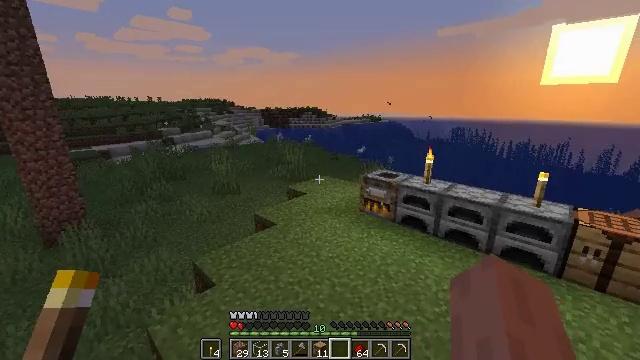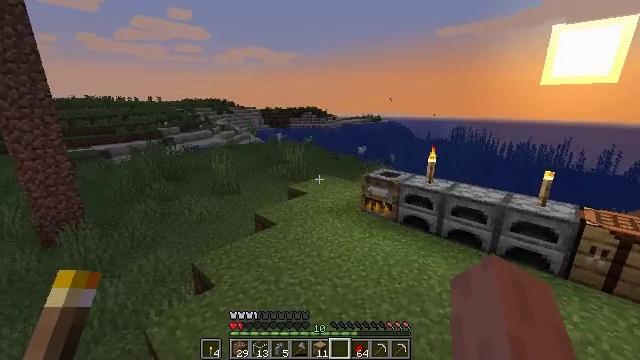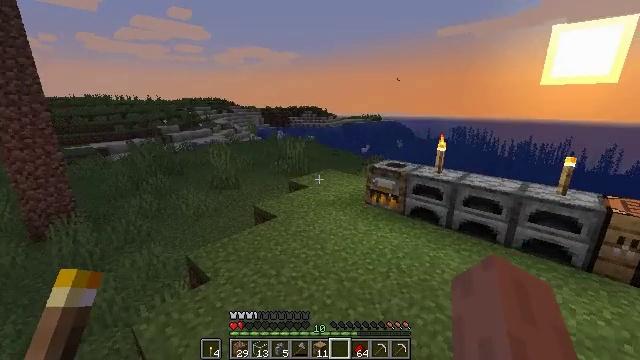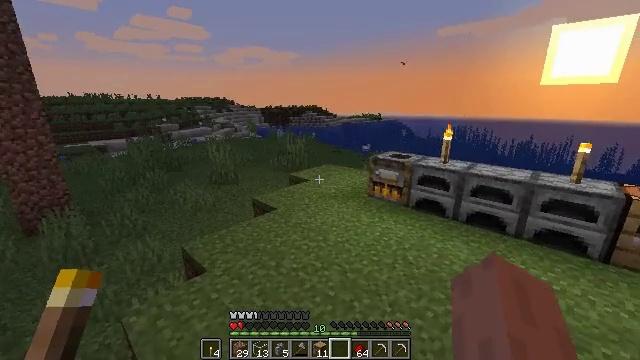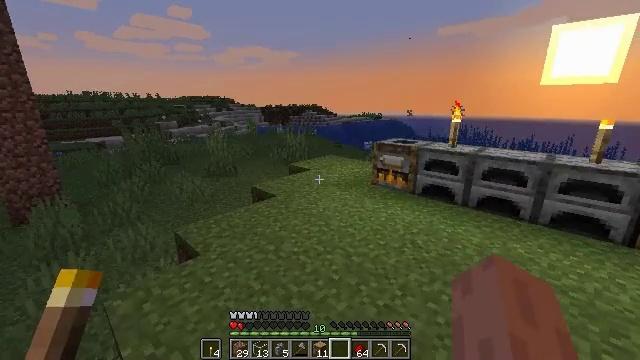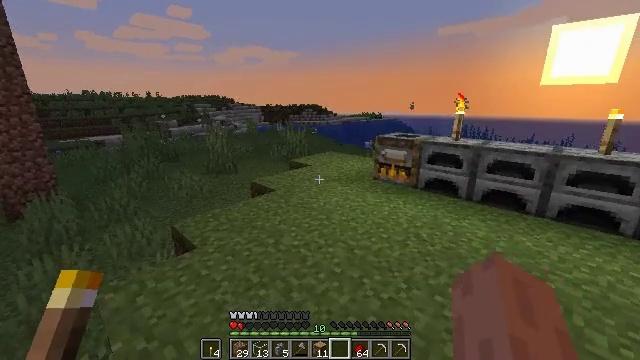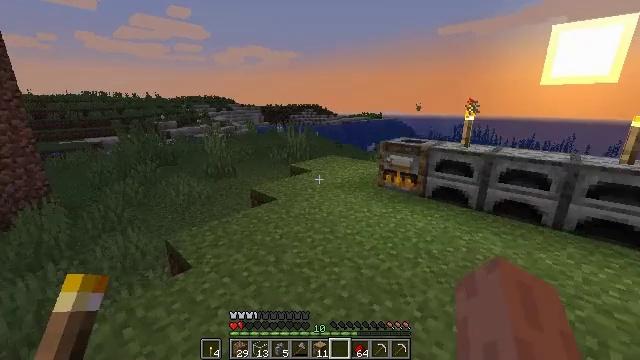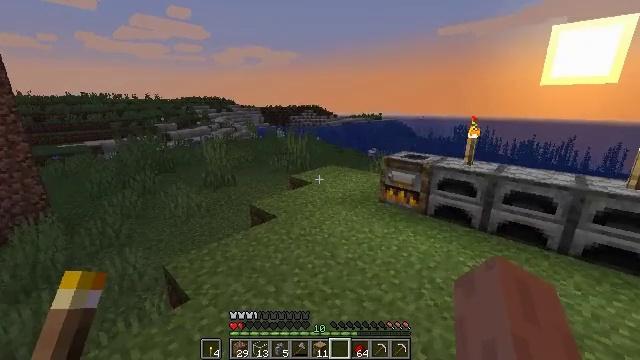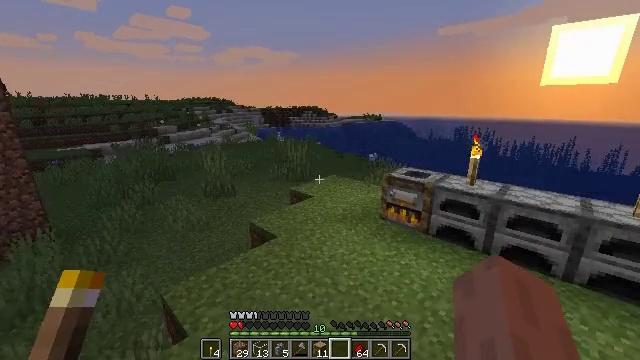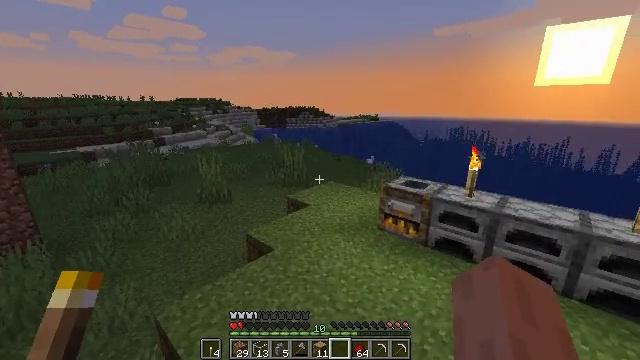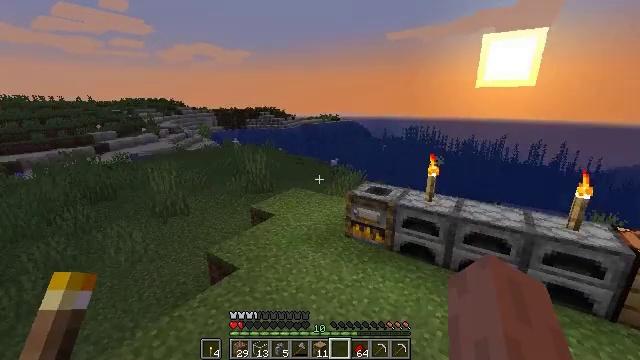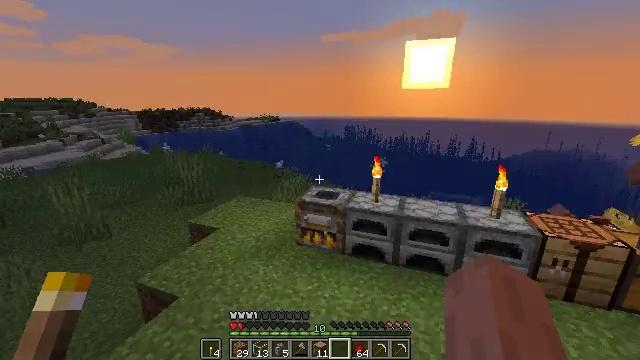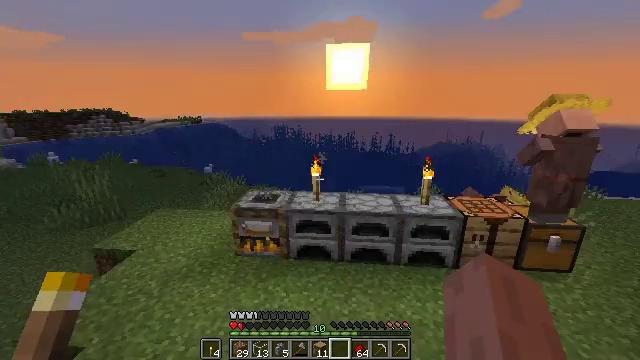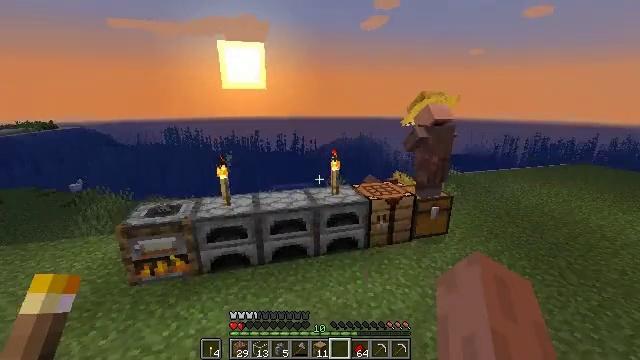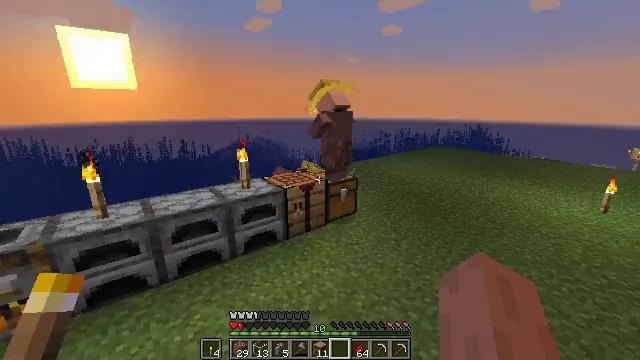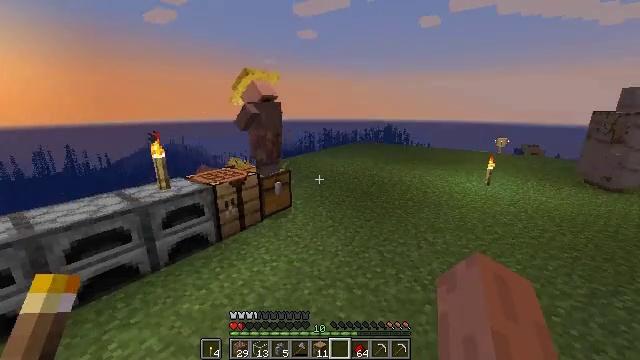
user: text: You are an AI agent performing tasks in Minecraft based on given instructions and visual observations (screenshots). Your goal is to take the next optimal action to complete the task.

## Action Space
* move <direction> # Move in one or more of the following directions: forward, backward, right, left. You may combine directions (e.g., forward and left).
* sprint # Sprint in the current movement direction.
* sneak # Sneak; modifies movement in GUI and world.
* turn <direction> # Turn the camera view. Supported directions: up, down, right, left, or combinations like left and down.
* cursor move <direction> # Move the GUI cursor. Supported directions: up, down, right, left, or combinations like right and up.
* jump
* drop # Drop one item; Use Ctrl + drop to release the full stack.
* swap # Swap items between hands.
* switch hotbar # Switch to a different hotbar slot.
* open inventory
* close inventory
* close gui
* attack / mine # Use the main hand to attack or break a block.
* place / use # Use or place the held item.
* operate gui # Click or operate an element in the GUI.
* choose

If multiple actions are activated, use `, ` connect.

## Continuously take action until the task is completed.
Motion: motion action
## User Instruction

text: Prepare to make shears using the crafting table.
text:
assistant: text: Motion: move forward, sprint, jump
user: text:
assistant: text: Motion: move forward, sprint, jump
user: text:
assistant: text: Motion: move forward, sprint, jump
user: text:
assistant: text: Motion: move forward, jump
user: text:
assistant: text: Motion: move forward, jump
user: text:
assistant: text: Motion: move forward, jump
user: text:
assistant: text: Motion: move forward, jump
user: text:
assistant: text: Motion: move forward, sprint, jump
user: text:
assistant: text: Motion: move forward, sprint, jump
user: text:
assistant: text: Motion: move forward, sprint, turn right, jump
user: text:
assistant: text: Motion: move forward, turn right, jump
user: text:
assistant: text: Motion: move forward, turn right, jump
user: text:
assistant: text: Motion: move forward, turn right, jump
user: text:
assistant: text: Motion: move forward, turn right, jump
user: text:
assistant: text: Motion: move forward, turn right
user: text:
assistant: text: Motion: move forward, turn right and up
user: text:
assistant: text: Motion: move forward
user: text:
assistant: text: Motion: move forward, sprint
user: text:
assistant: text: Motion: move forward, sprint
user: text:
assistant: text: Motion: move forward, sprint
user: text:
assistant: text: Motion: move forward
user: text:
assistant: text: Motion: move forward, turn left
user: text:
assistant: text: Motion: move forward, sprint, turn left
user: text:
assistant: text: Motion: move forward, sprint, turn left
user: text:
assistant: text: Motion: move forward, sprint, turn left and down
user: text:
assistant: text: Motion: move forward, sprint, turn left and down
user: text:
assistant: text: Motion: move forward, turn left and down
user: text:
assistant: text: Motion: move forward, turn left and down
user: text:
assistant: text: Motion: move forward
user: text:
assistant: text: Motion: move forward, turn left and down